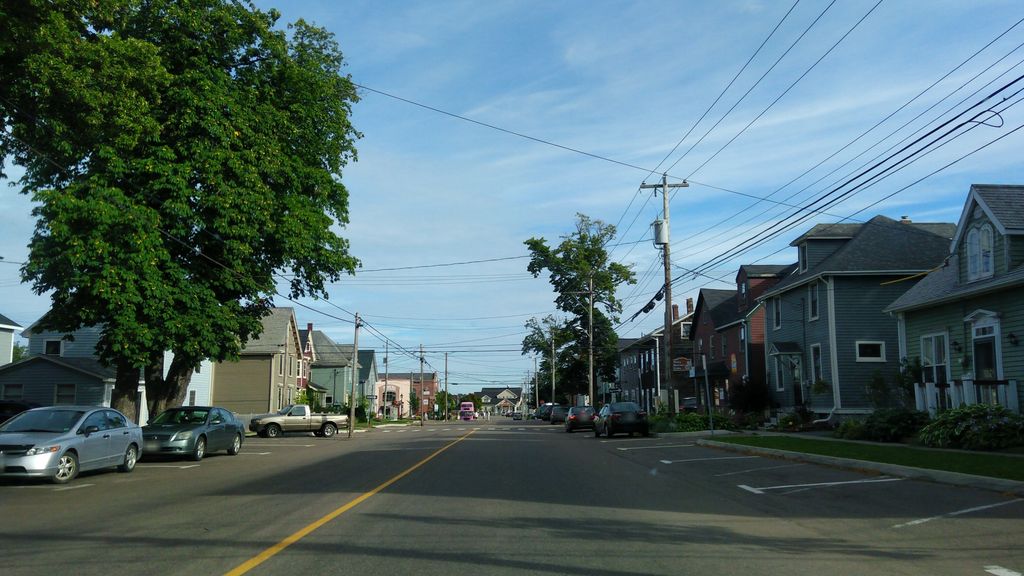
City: charlottetown